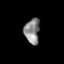
Tissue: prostate
Cell type: Epithelial cells
Senescence score: 0.298
Nuclear area (px): 377
Mean DAPI intensity: 136.082